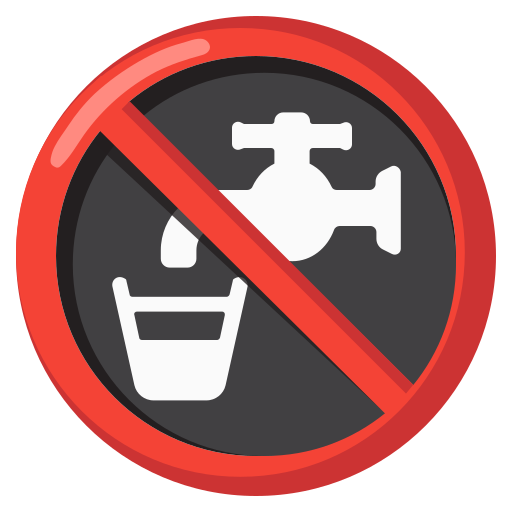
Emoji: 🚱